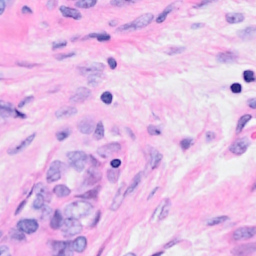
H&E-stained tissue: Breast